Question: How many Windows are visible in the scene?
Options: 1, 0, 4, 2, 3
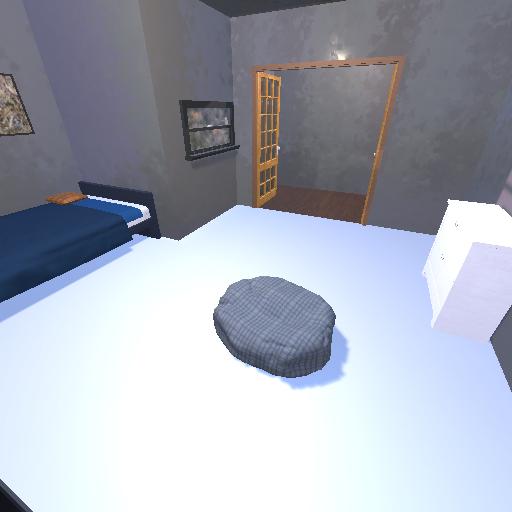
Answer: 1